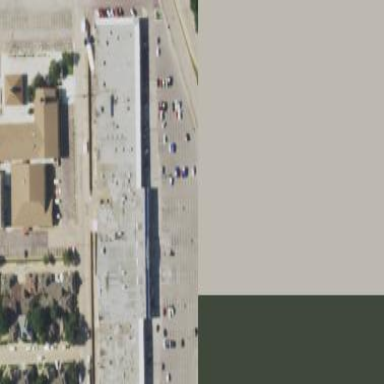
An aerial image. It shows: Retail area.